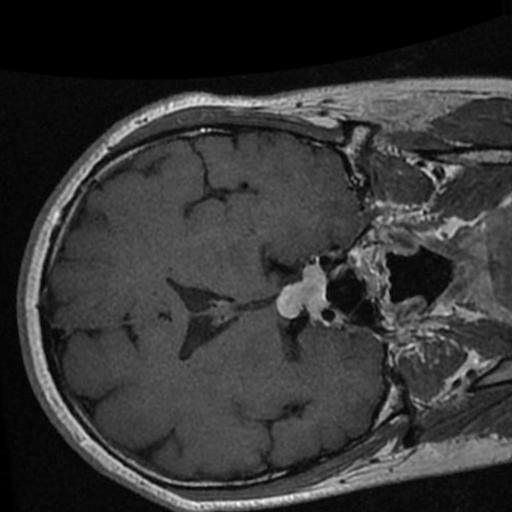
Label: brain_tumor